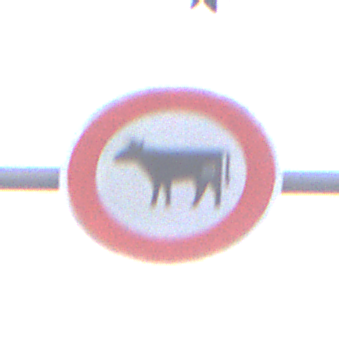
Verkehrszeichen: VerbotViehtrieb
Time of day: SunriseSunset
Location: Outdoor (Urban)
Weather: Clear
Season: NotSpecified
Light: Natural